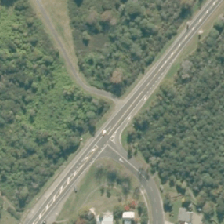
Land cover: broadleaved_indigenous_hardwood